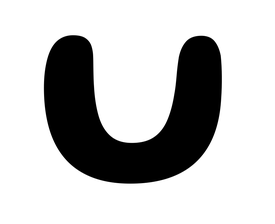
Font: Gluten_Medium